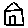
Label: house